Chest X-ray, PA view. Patient: 40 years old, sex F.
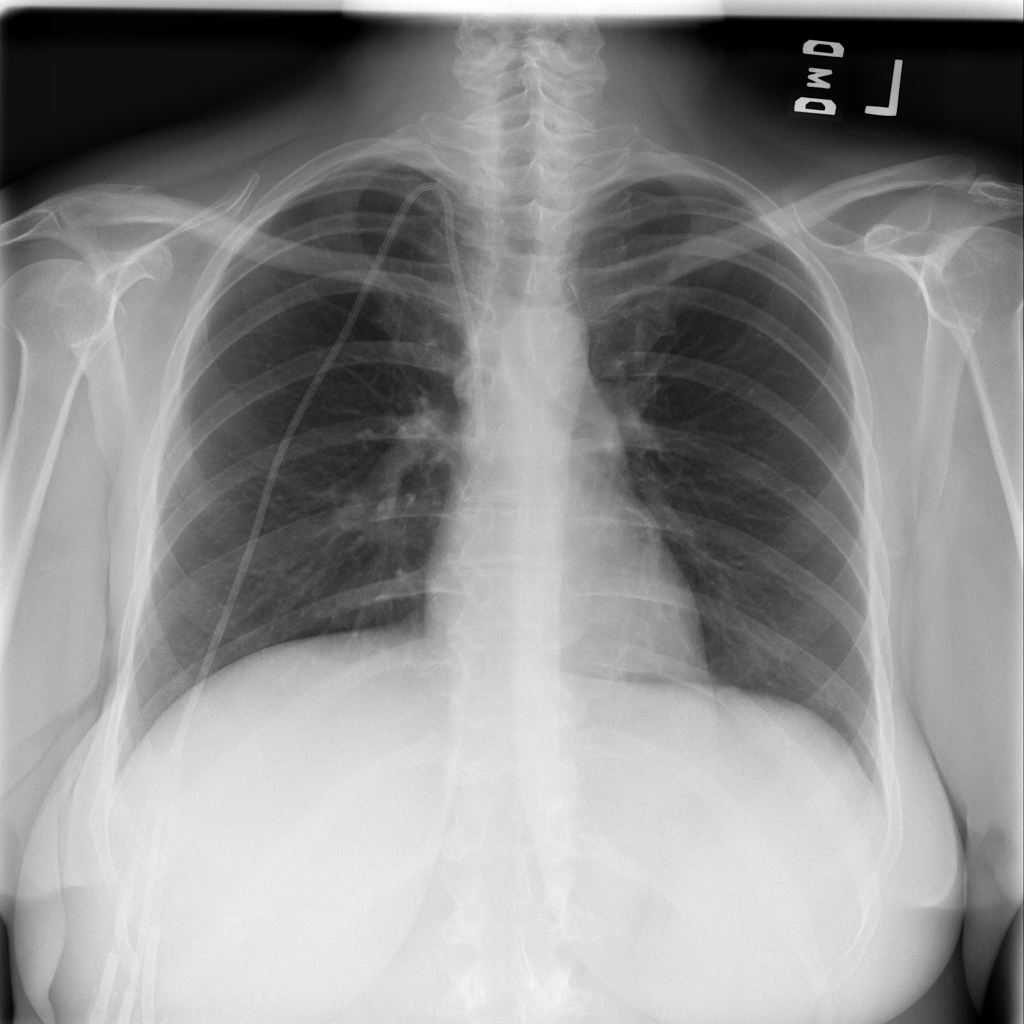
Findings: No Finding